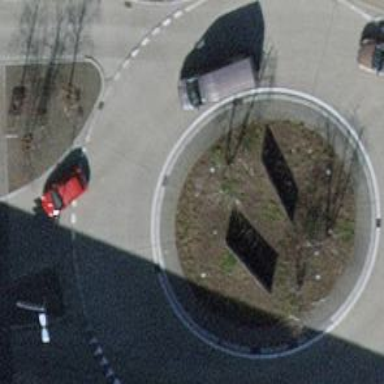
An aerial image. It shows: Primary highway with asphalt surface. The highway features roundabout with separate sidewalk.